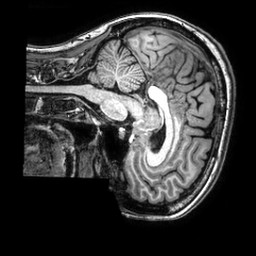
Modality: T1w
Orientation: sagittal
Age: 53
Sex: female
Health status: healthy